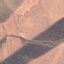
Land use / land cover: AnnualCrop